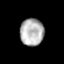
Tissue: lung
Cell type: Epithelial cells
Senescence score: 0.1974
Nuclear area (px): 633
Mean DAPI intensity: 179.002